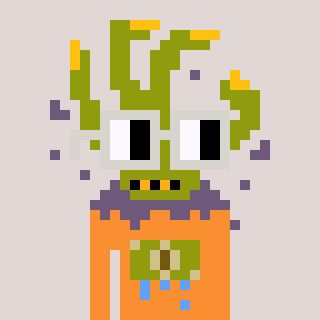
a pixel art character with square light gray glasses, a zombie-hand-shaped head and a orange-colored body on a warm background